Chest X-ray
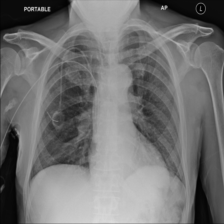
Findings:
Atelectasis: negative
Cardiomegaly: negative
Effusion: negative
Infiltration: negative
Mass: negative
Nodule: negative
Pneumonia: negative
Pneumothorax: negative
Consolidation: negative
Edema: negative
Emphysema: negative
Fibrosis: negative
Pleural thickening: negative
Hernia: negative